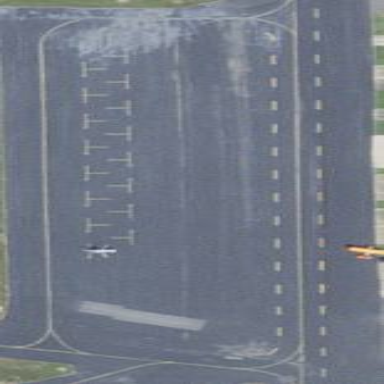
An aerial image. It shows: Apron at the airport.